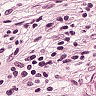
Metastatic tissue present: yes